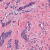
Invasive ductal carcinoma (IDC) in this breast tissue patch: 0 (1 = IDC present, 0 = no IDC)